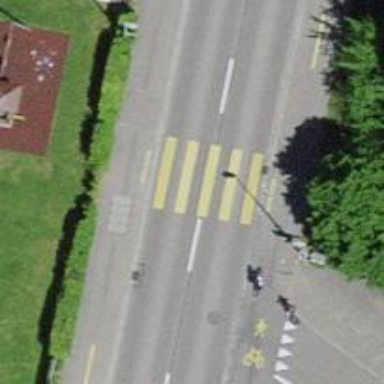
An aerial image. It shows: Zebra crossing on the road.